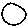
Label: circle